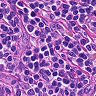
Metastatic tissue present: no